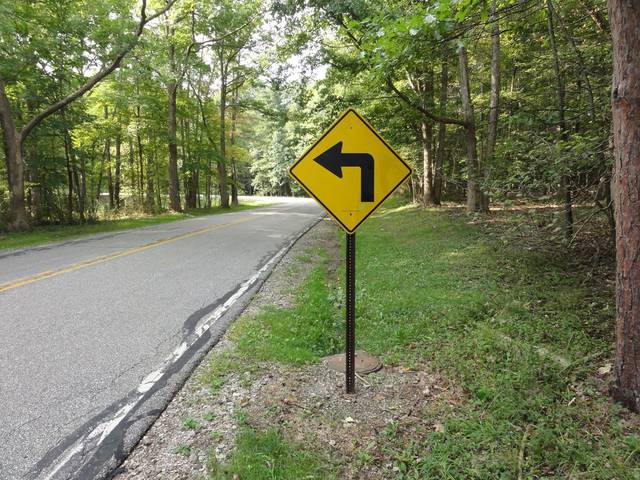
Region: United States
Coordinates: 41.301, -81.609